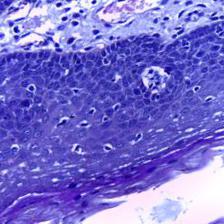
Diagnosis: Normal